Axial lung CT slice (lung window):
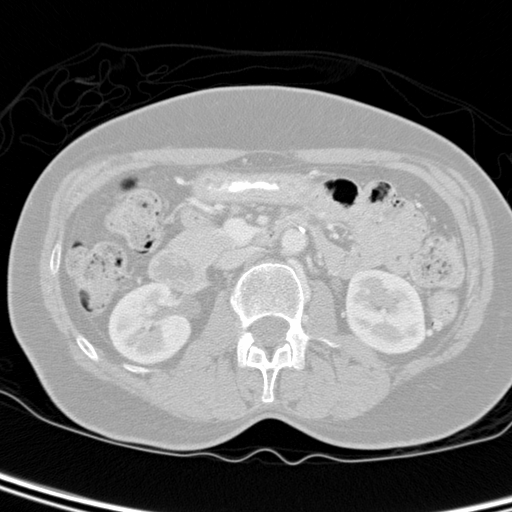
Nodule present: no